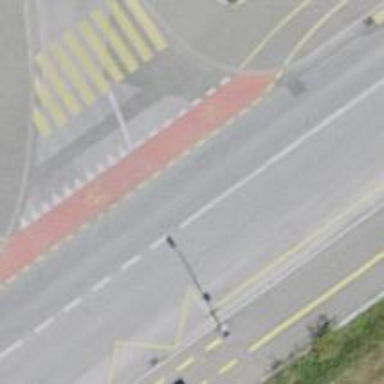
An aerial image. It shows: Public transport stop position.